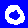
Digit: 0